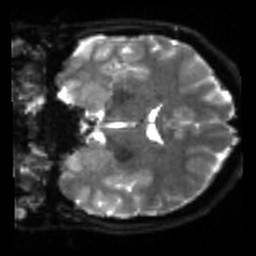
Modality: sbref
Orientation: coronal
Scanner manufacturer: siemens
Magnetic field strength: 3 T
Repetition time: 4 s
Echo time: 0.0594 s